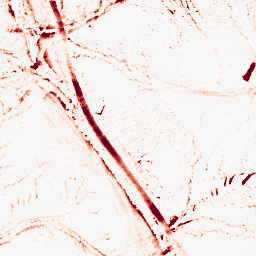
Category: morphological
Decomposition family: morphological
Decomposition parameters: operation: opening
size: 5
Upsampling method: bspline
Upsampling parameters: scale: 4
Upsampling scale: 4